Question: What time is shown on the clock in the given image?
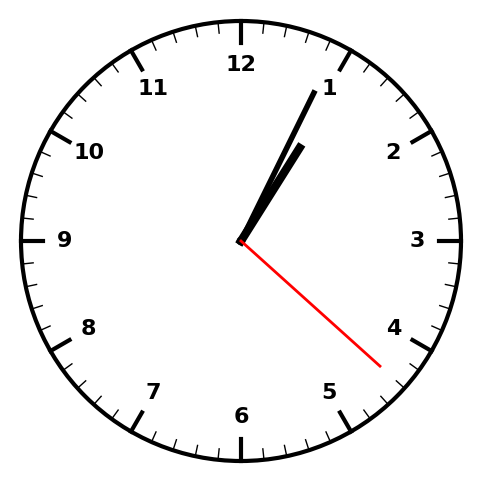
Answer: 01:04:22